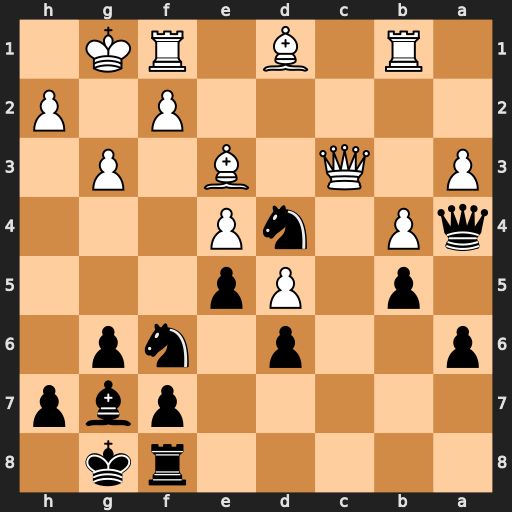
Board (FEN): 5rk1/5pbp/p2p1np1/1p1Pp3/qP1nP3/P1Q1B1P1/5P1P/1R1B1RK1
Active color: b
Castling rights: -
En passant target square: -
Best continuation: Qxd1 Rbxd1 Ne2+ Kg2 Nxc3